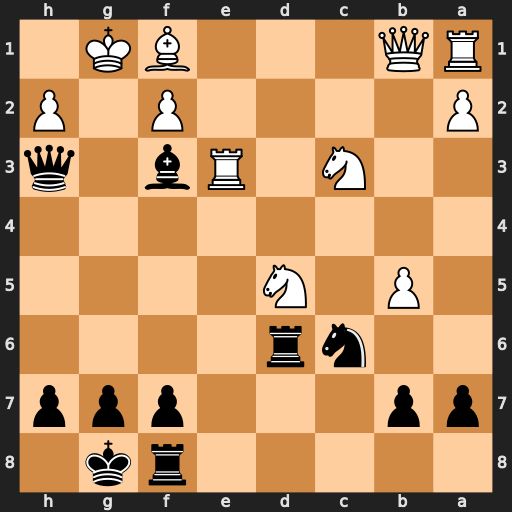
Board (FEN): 5rk1/pp3ppp/2nr4/1P1N4/8/2N1Rb1q/P4P1P/RQ3BK1
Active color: b
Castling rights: -
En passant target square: -
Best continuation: Qg4+ Bg2 Qxg2#